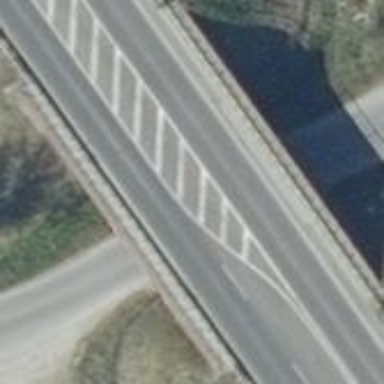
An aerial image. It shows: Man-made bridge.